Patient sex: M
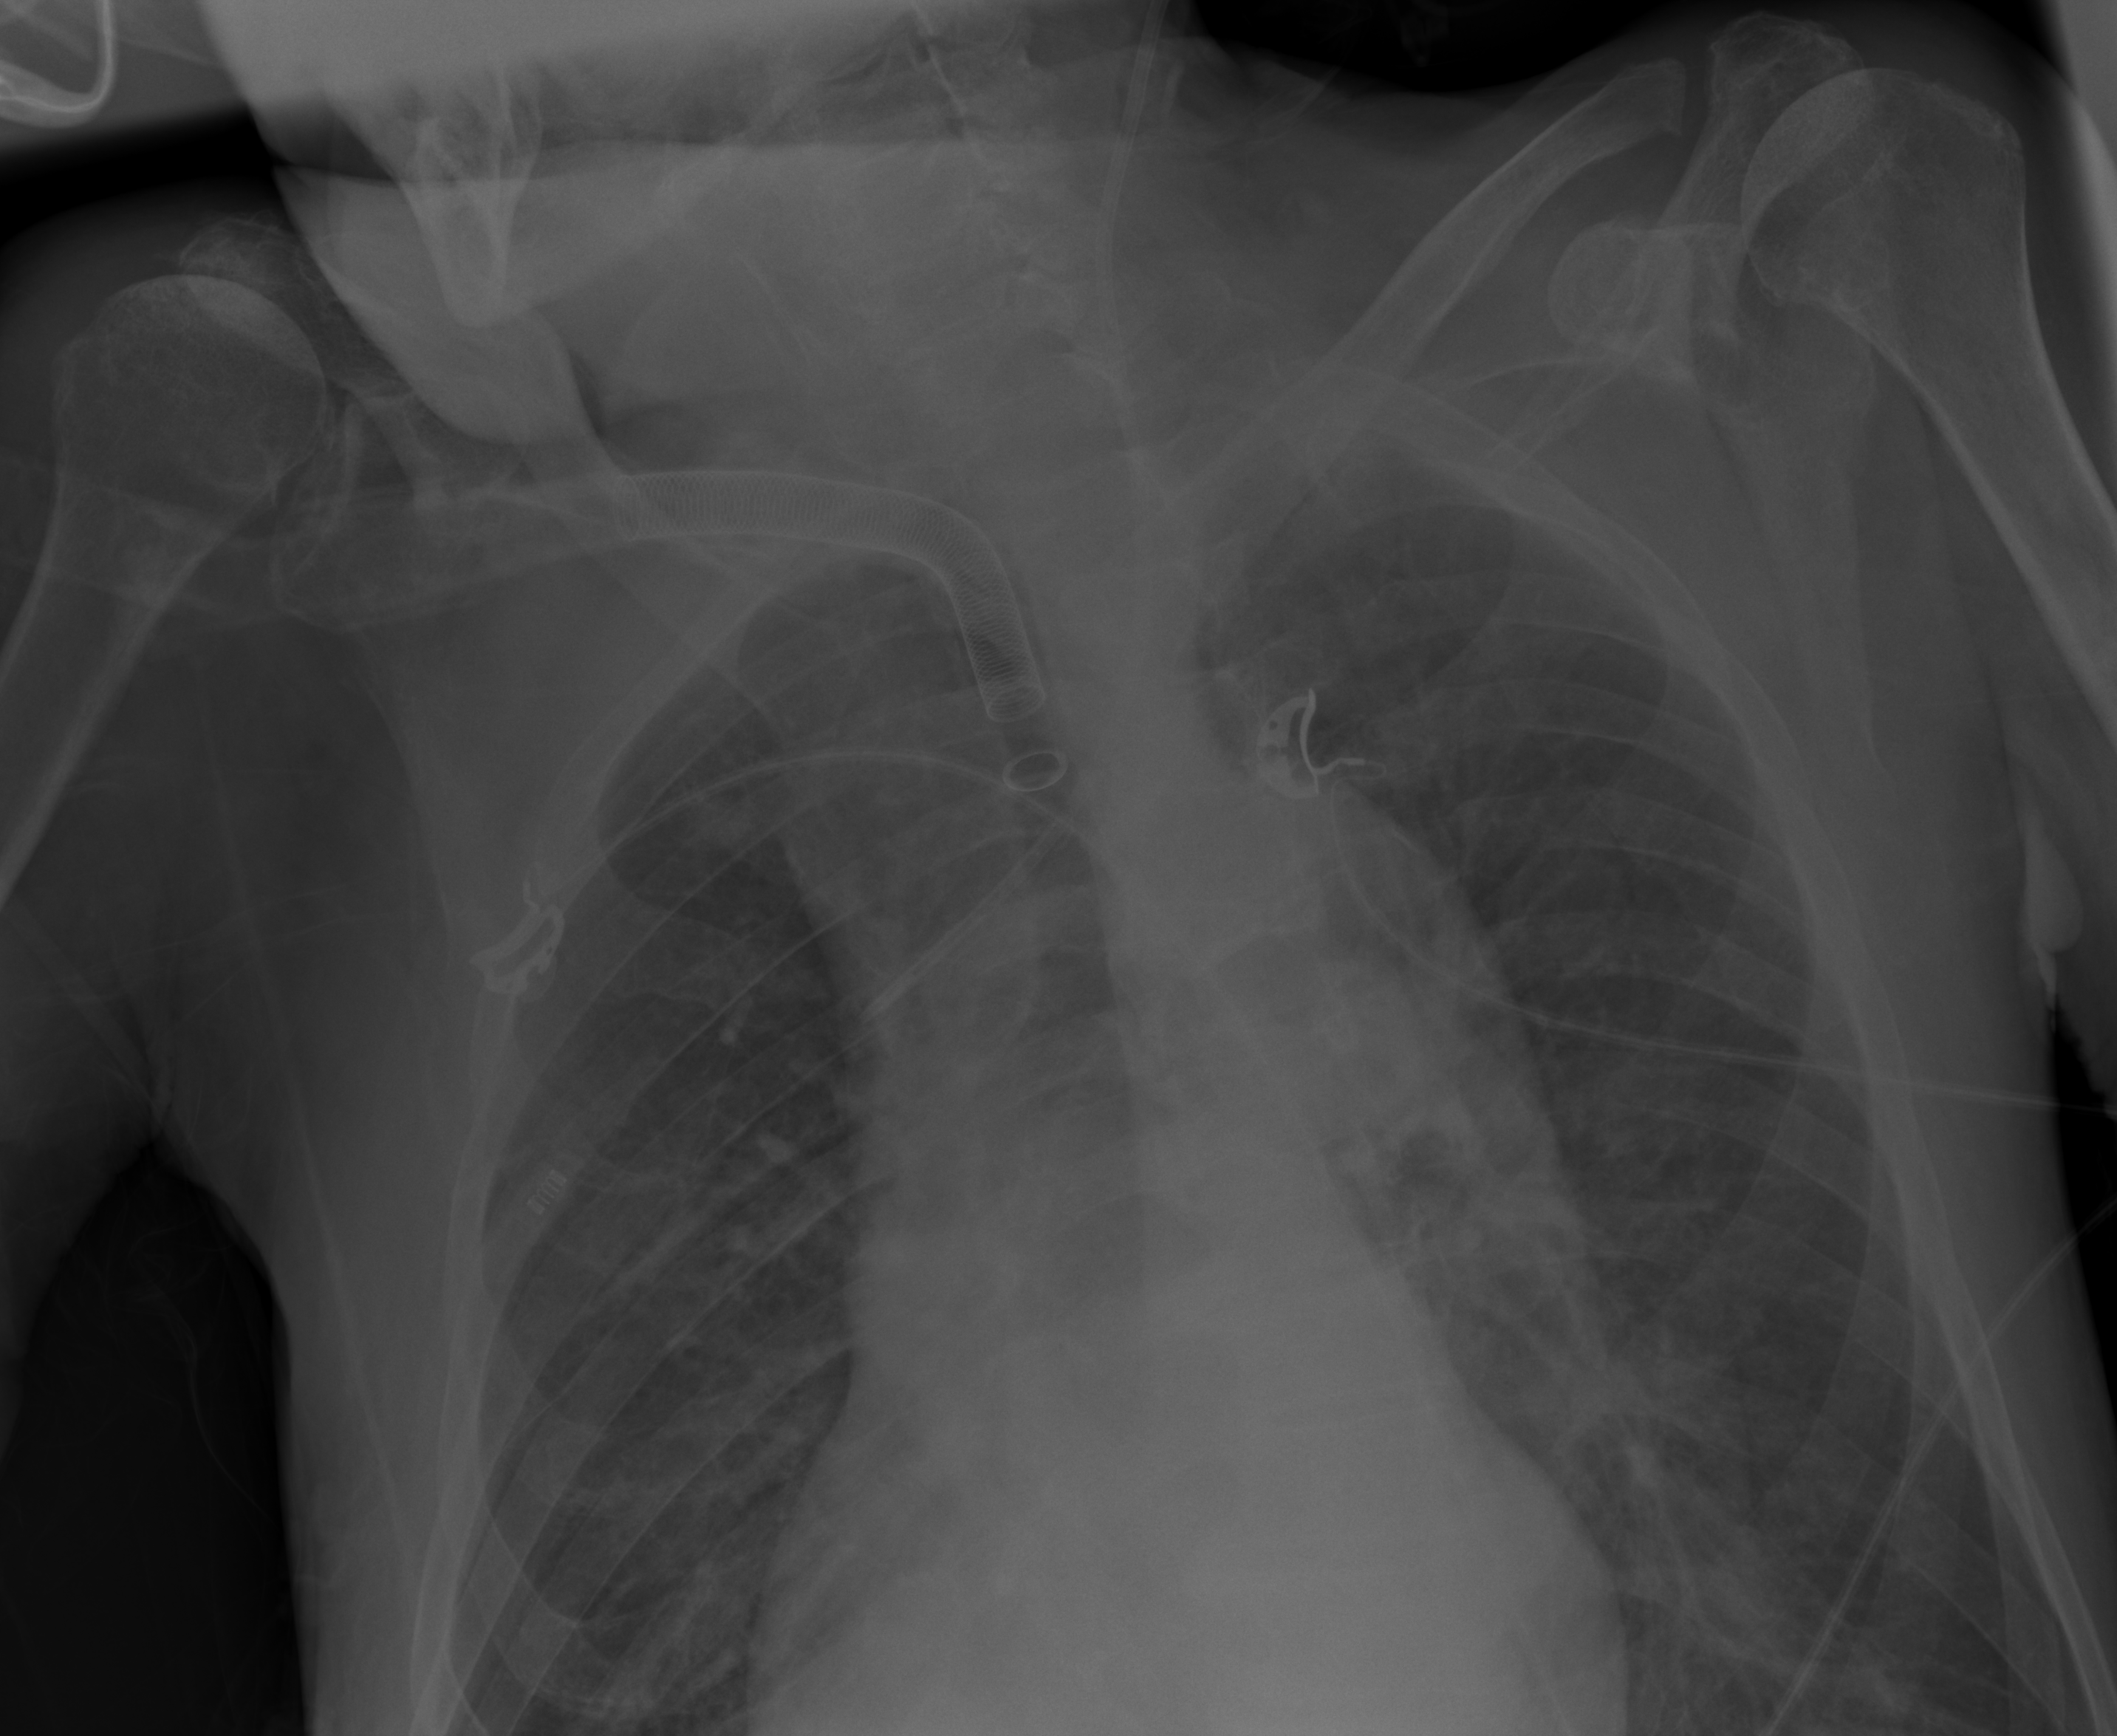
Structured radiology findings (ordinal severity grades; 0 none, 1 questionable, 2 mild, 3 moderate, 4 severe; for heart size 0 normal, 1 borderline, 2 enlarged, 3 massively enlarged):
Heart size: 0
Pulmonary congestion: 2
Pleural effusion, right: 1
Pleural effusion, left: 1
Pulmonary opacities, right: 2
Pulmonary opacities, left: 0
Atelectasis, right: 2
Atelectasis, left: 0